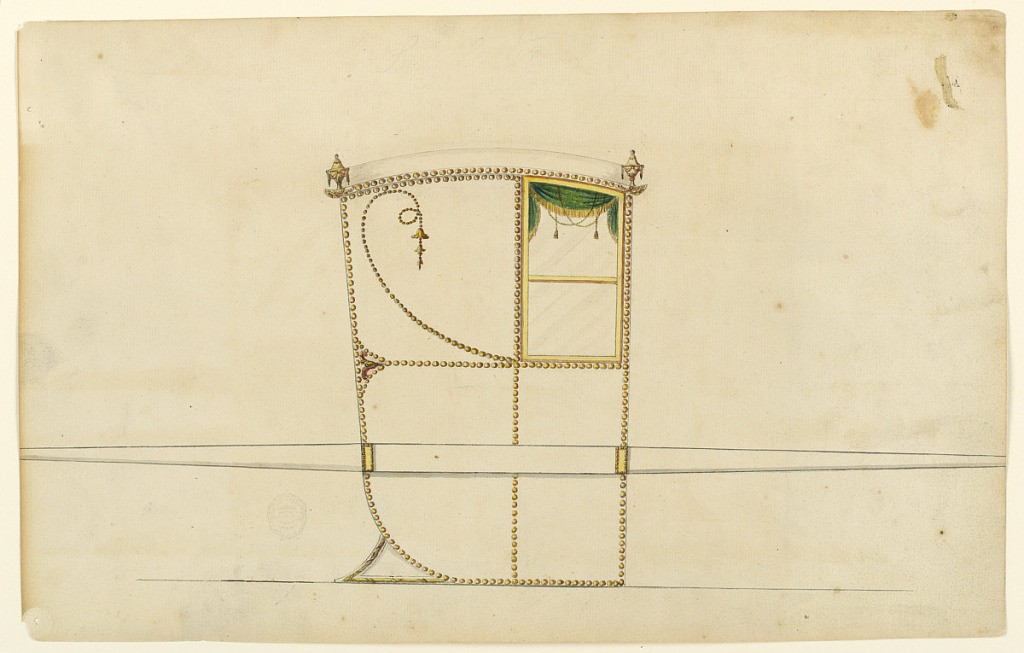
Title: Design for a sedan chair
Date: ca. 1780
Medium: Black chalk, pen, ink, brush, and multiple watercolors on paper
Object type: Drawing
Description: A simpler variation of 1900-1-11 with most of the decoration consisting of rows of nail heads. They form also the scroll in the panel beside the window; calyces hand from its end. The window has two parts.